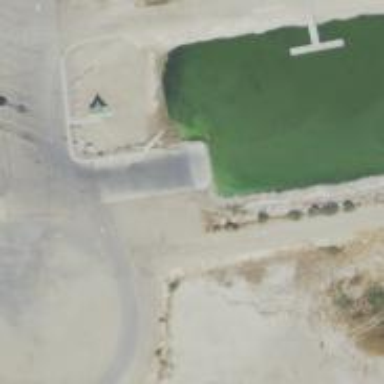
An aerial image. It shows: Slipway on leisure land.